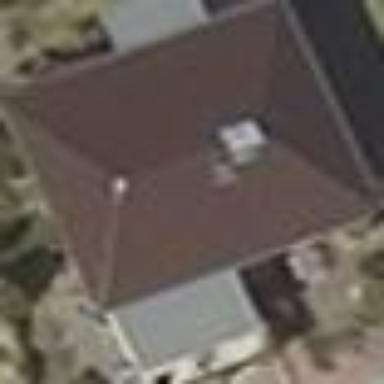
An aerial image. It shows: House with hipped roof.